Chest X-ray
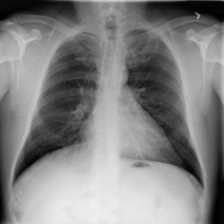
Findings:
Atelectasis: negative
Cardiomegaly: negative
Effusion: negative
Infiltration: negative
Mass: negative
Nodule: negative
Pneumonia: negative
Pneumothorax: negative
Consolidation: negative
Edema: negative
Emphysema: negative
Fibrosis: negative
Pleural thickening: negative
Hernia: negative